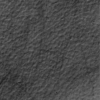
Label: not_dusty